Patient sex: F
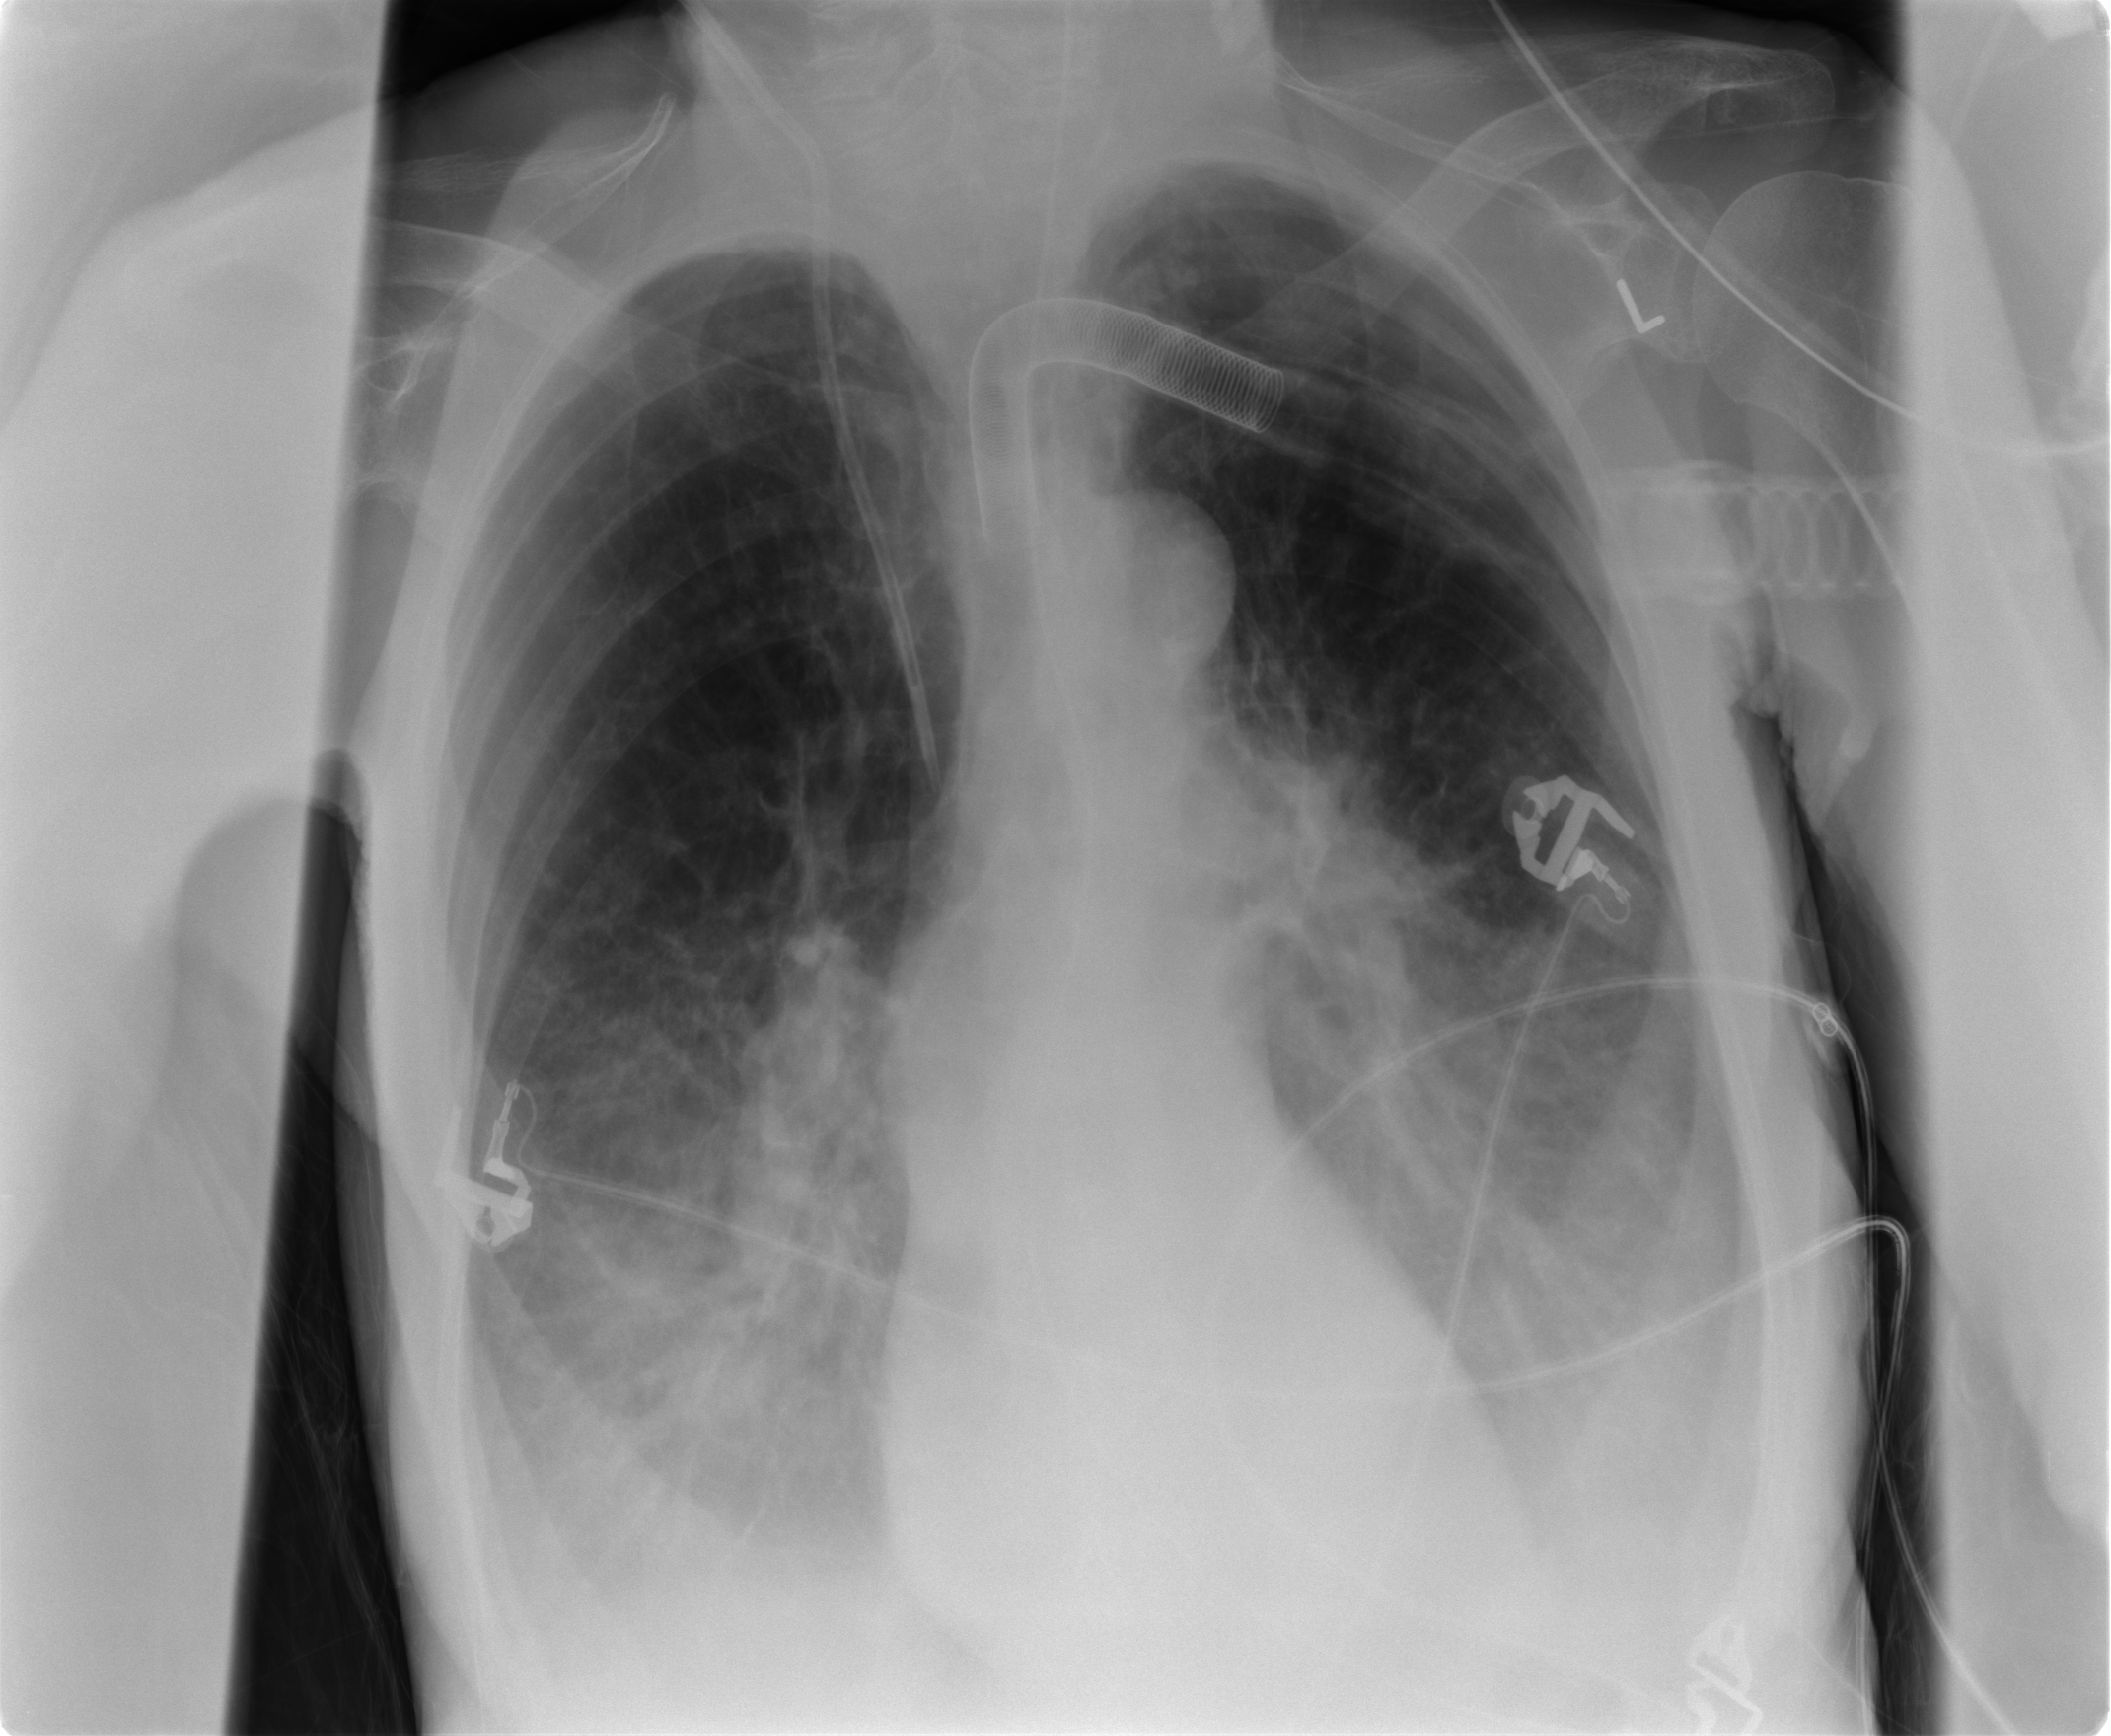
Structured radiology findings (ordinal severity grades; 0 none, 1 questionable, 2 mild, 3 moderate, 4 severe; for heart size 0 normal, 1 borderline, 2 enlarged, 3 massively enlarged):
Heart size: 0
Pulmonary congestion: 3
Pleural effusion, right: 3
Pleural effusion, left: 3
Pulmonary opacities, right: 3
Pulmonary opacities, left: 3
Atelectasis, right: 2
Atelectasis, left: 2